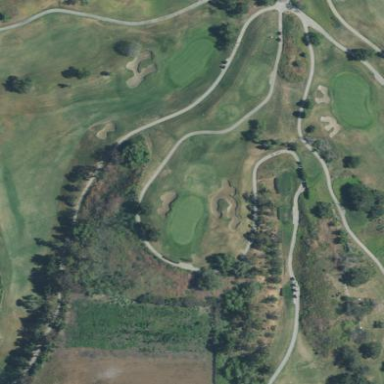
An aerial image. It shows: Grassy area designated as golf fairway.